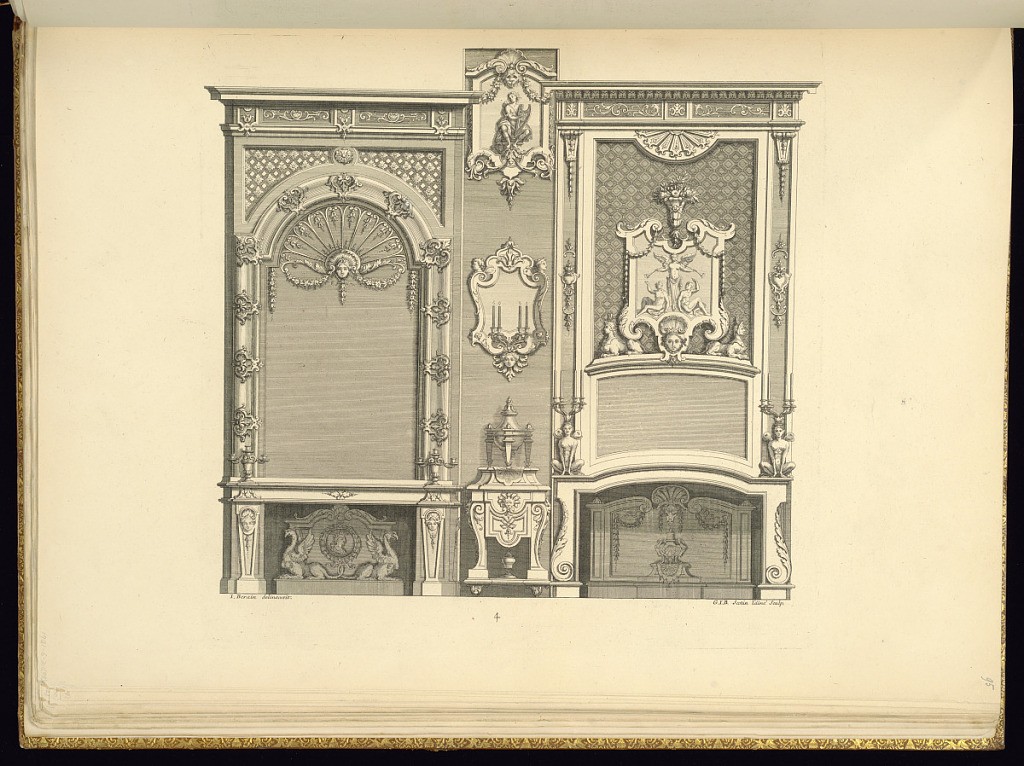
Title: Chimneypiece Designs
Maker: Jean Berain, the elder, French, 1640-1711
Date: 1711
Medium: Engraving on laid paper
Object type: Bound print
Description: Two chimneypiece designs decorated with mascarons, sphinxes, garlands, and rosettes among other ornamental motifs. Between the chimneypieces is a console table with a vase, a mirror with a candelabra, and a panel with a carved figure in classical dress playing a lyre. The plate is signed and numbered.